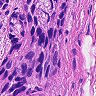
Metastatic tissue present: no